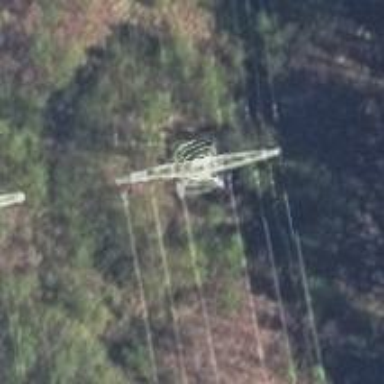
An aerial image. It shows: Power line in the image.